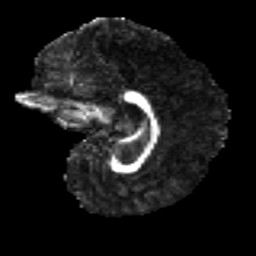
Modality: FA
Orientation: sagittal
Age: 29
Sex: female
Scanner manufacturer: ge
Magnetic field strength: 3 T
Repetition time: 7.8 s
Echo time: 0.0606 s